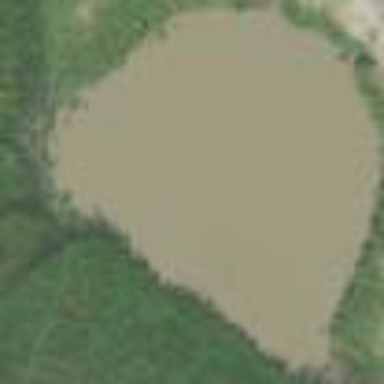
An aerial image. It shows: Reservoir of natural water.